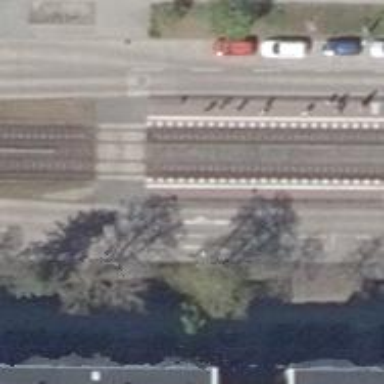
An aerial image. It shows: Tram stop position for public transport.